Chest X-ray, PA view. Patient: 30 years old, sex F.
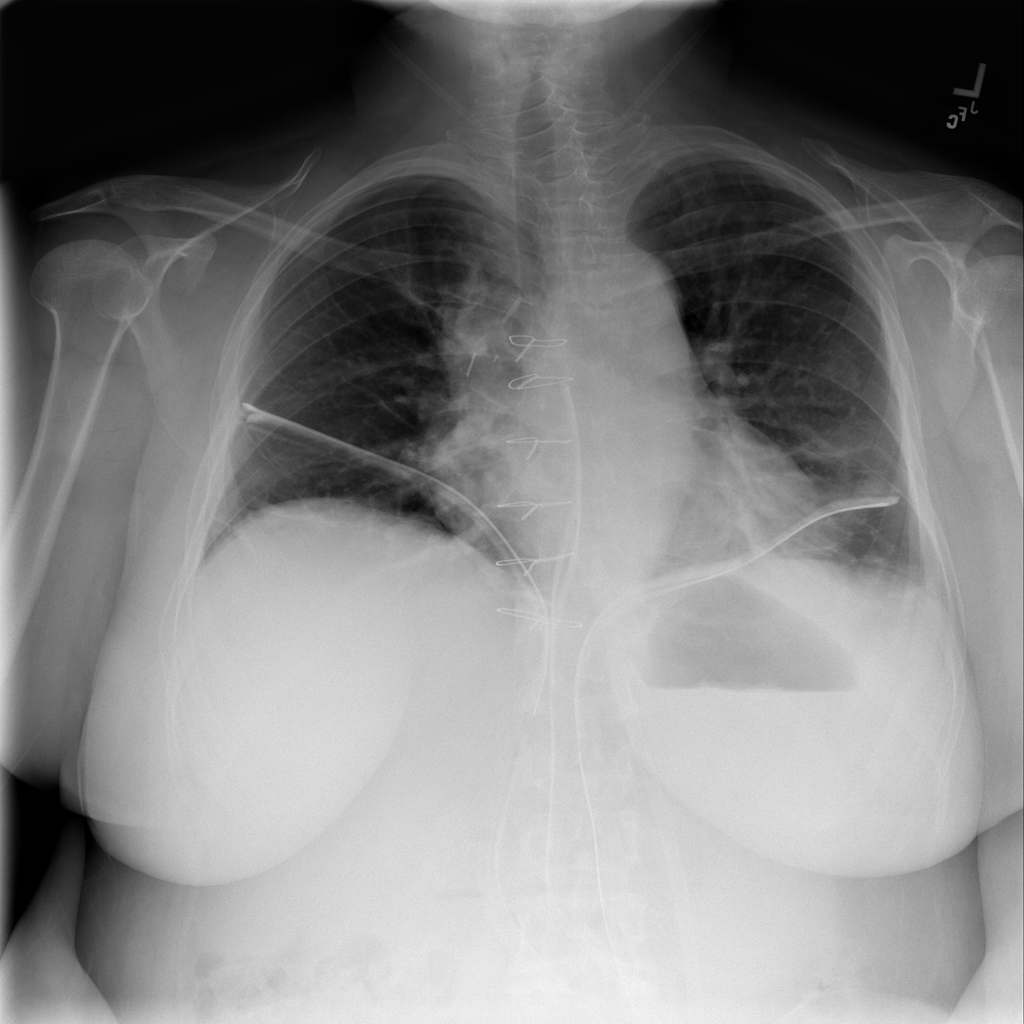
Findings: Atelectasis, Infiltration